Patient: sex F, age 49
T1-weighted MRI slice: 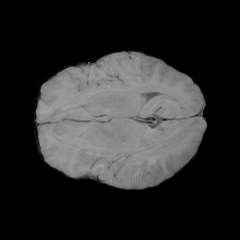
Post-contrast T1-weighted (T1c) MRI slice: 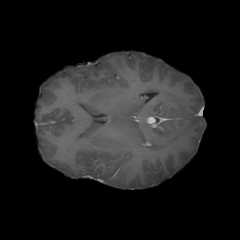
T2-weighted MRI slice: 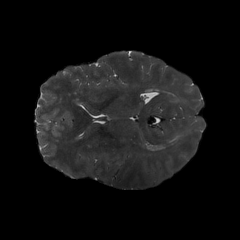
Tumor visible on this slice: no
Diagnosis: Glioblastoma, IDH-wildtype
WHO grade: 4